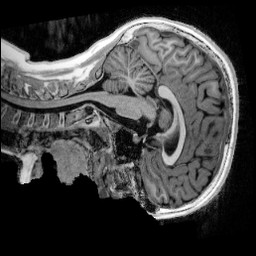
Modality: UNIT1_denoised
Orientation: sagittal
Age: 11
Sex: female
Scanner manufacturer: siemens
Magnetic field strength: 3 T
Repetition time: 4 s
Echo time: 0.00303 s